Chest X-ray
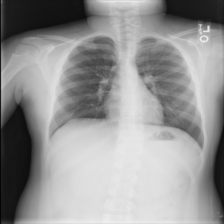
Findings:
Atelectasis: negative
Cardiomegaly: negative
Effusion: negative
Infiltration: negative
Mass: negative
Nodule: negative
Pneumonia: negative
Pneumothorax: negative
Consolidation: negative
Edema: negative
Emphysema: negative
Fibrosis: negative
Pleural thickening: negative
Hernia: negative